Question: In the older version of Xcode, I used to press cmd-shift-Y to get a window (I think it was the debugger) to see where errors were coming from in my iPhone app.
But now, I always see question marks, and can't ever seem to properly track where the error is coming from. How do I do it in the new Xcode?

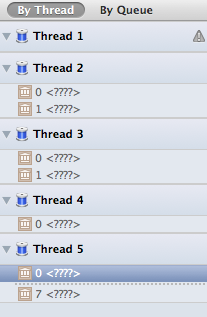
Answer: The screenshot you have posted is thread view of debugger actually. When you get an error you can still hit Cmd+Shift+Y which is a keyboard shortcut to hide/show the debug area. It will pop up in main editor area from bottom.
In the debug area, the top horizontal bar shows the buttons to continue, Step Into, Step Over etc. In this horizontal bar, the last item on right hand side is the function name which was executed the last. You can click on that to see the stack trace and track from what function the error is coming. The function which was executed recently in the trace would be the first item in the list and the main function would be the last in this list.
Hope this helps.